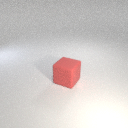
large red rubber cube